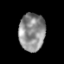
Tissue: lung
Cell type: Epithelial cells
Senescence score: 0.201
Nuclear area (px): 965
Mean DAPI intensity: 141.406